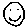
Label: smiley face